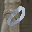
Label: 0